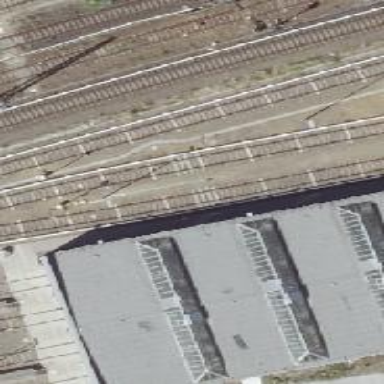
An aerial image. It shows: Railway signal.